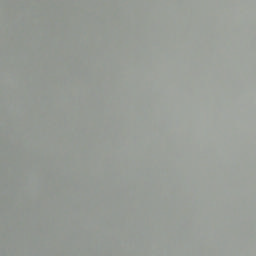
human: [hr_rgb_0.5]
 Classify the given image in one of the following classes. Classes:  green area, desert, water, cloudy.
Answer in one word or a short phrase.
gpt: cloudy